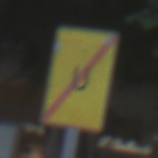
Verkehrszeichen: EndeUmleitung
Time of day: SunriseSunset
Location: Outdoor (Urban)
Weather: PartlyCloudy
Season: NotSpecified
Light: Natural